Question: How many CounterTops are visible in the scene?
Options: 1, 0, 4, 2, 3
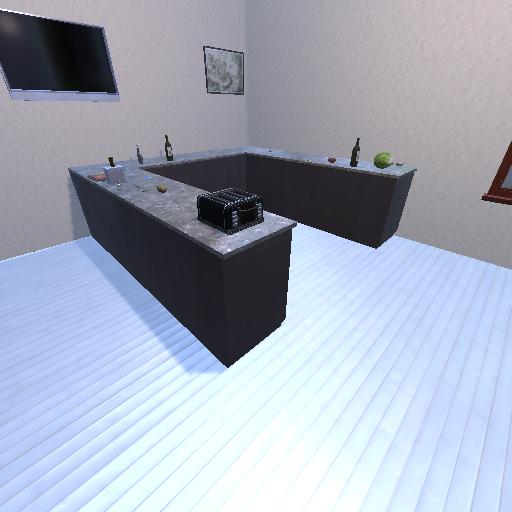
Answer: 1